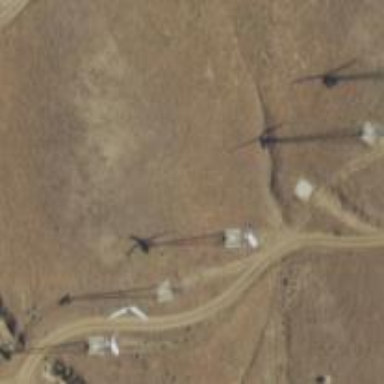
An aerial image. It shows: Wind power generator with wind turbines.